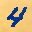
Label: 4